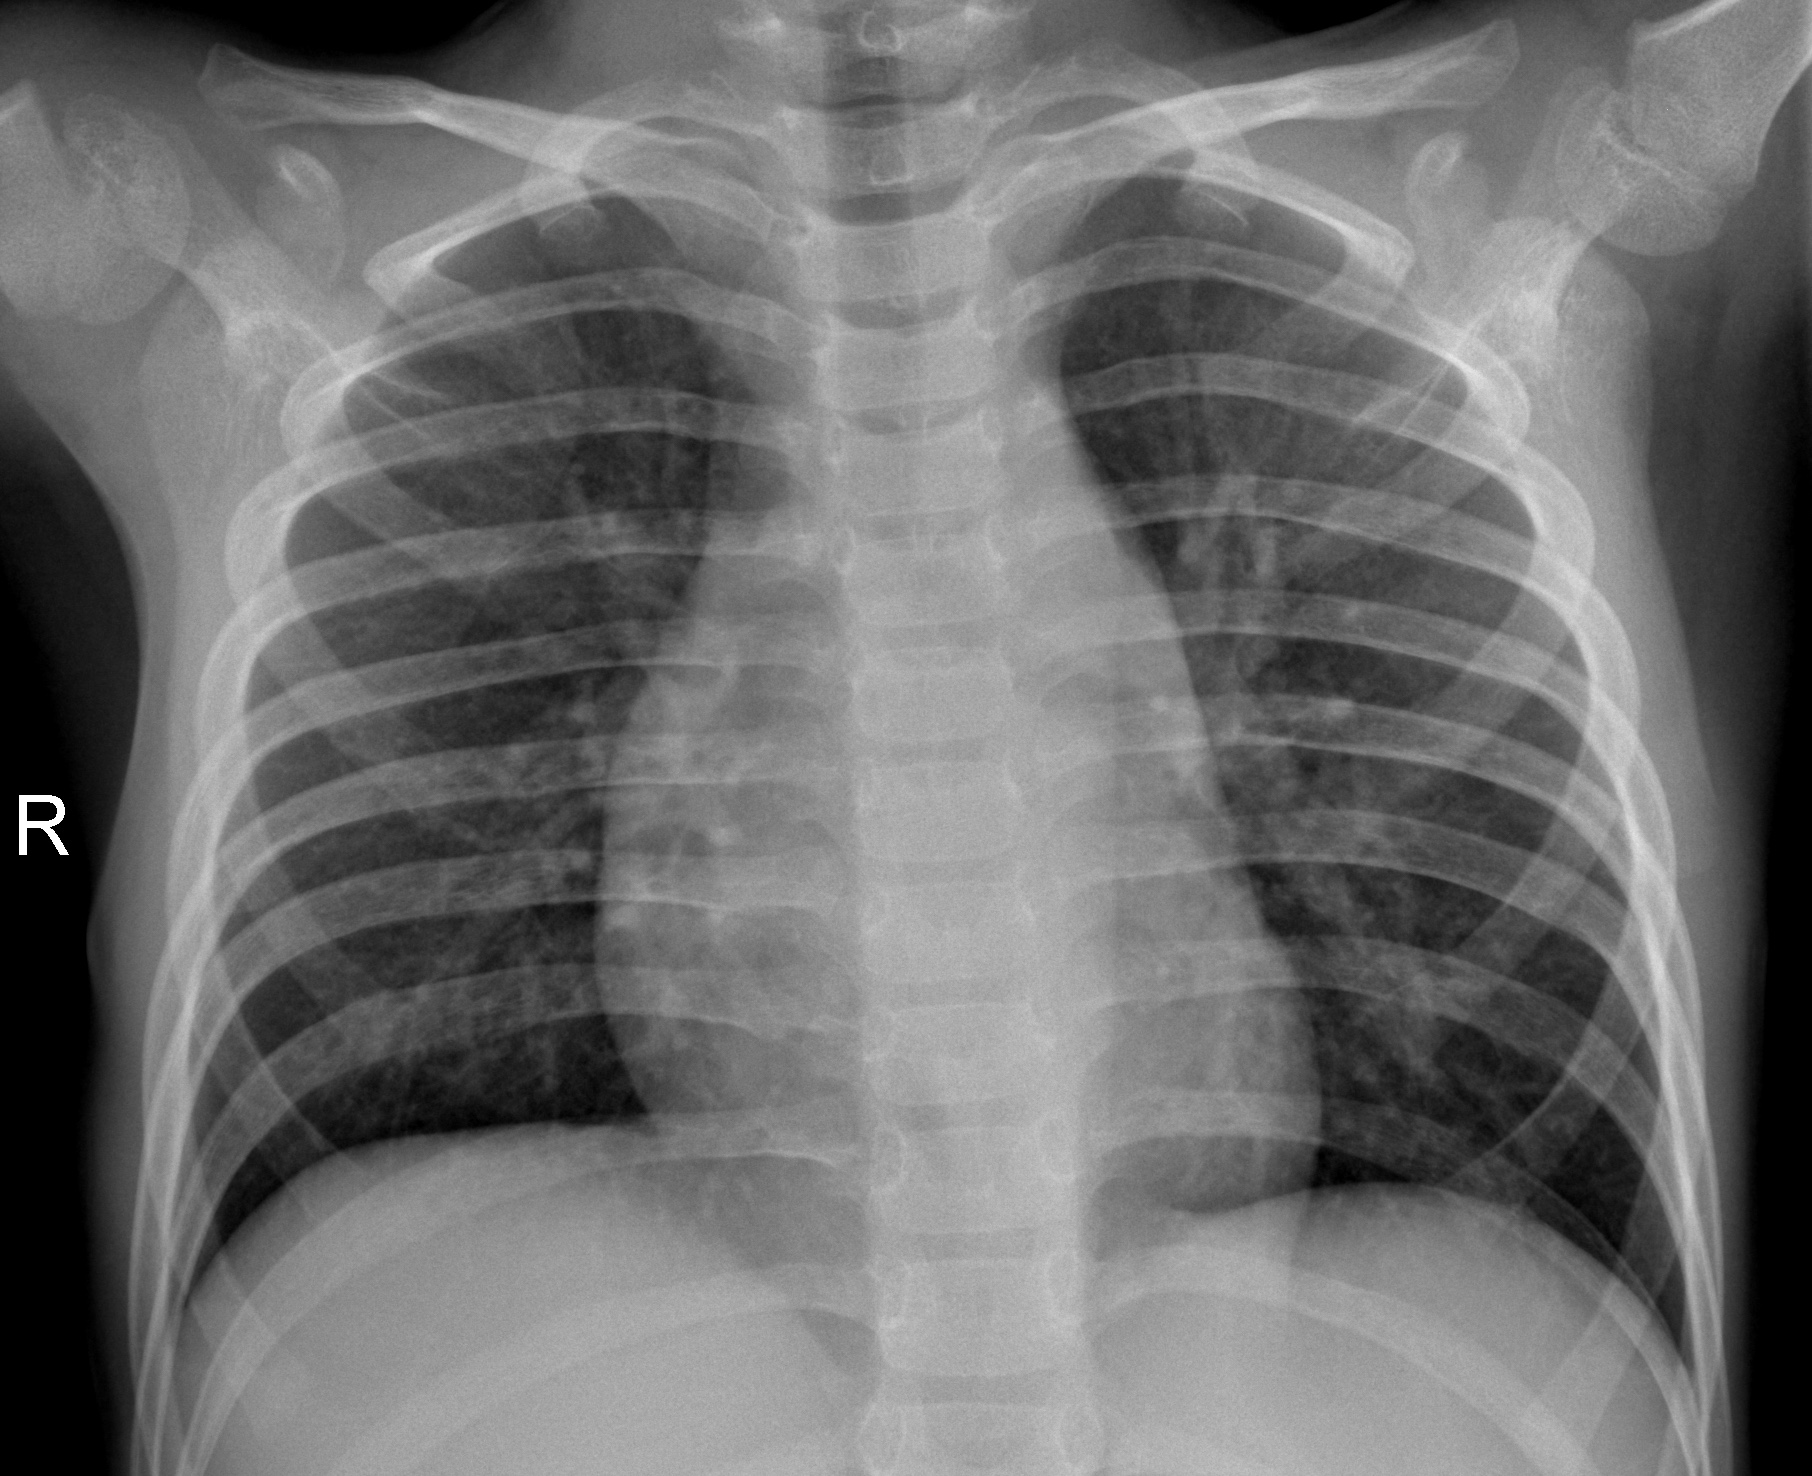
Diagnosis: NORMAL